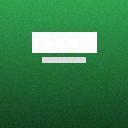
Screen state: on